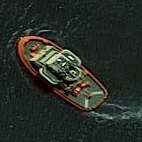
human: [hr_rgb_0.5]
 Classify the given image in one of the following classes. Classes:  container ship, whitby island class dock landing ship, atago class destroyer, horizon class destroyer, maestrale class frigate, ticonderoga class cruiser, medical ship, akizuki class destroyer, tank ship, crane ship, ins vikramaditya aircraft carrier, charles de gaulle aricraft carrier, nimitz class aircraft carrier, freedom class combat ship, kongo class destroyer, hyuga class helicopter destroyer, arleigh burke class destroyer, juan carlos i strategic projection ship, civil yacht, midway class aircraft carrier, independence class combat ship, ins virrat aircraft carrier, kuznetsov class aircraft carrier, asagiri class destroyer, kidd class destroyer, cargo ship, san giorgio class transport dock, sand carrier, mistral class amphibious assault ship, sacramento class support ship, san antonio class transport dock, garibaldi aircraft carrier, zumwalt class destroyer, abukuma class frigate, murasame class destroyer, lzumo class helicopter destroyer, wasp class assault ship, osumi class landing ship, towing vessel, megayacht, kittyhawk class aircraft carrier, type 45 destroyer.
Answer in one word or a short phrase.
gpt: Towing vessel